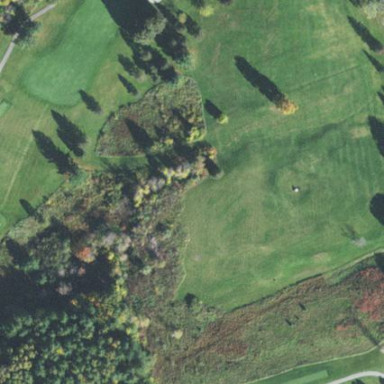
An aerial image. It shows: Grassy area designated as driving range for golf.